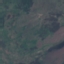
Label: HerbaceousVegetation